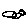
Label: bird